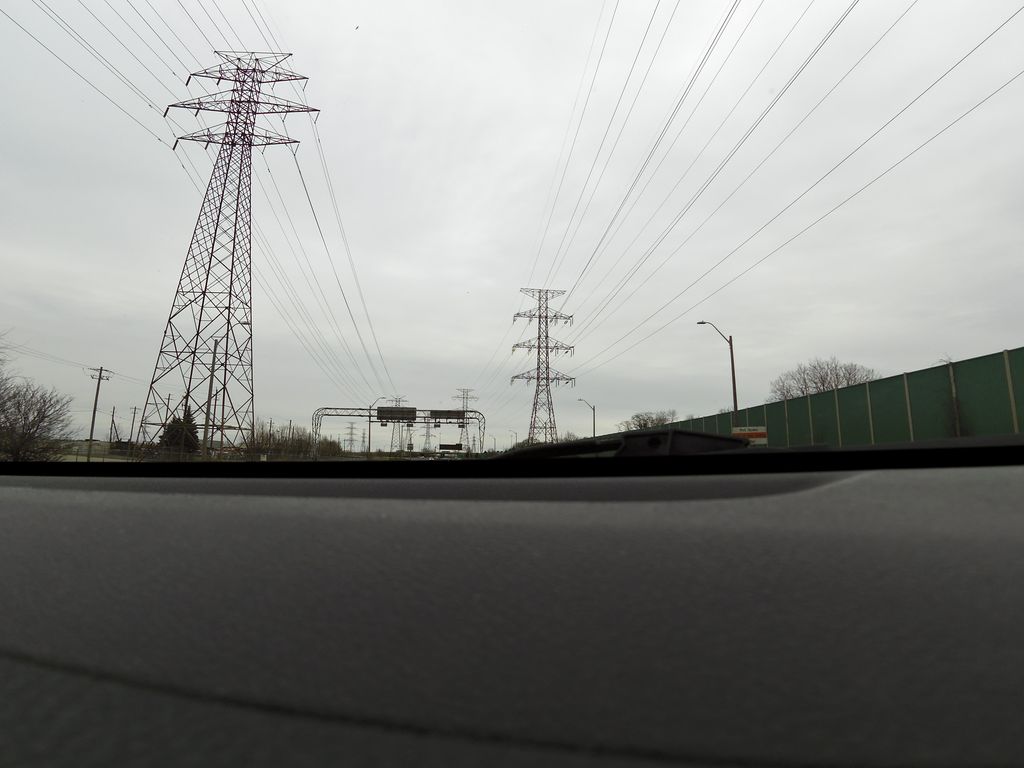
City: hamilton